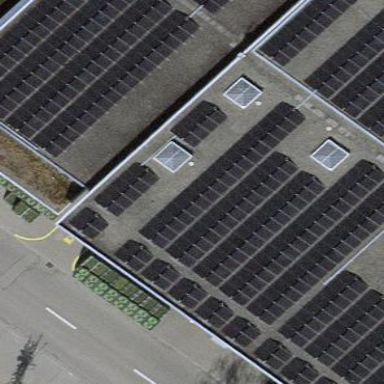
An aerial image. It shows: Solar power generator using photovoltaic panels.